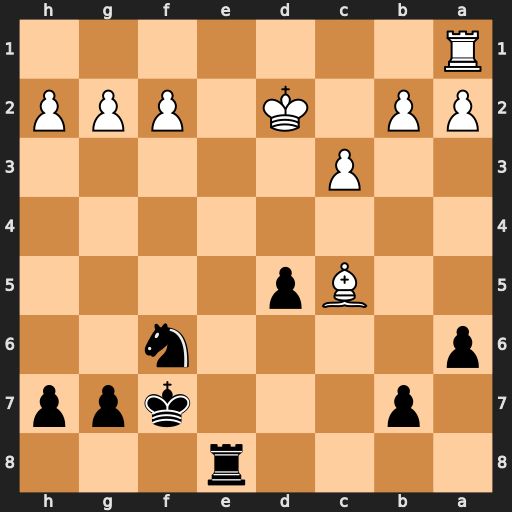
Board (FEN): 4r3/1p3kpp/p4n2/2Bp4/8/2P5/PP1K1PPP/R7
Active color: b
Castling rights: -
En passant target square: -
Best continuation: Ne4+ Kd3 Nxc5+